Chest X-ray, AP view. Patient: 43 years old, sex M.
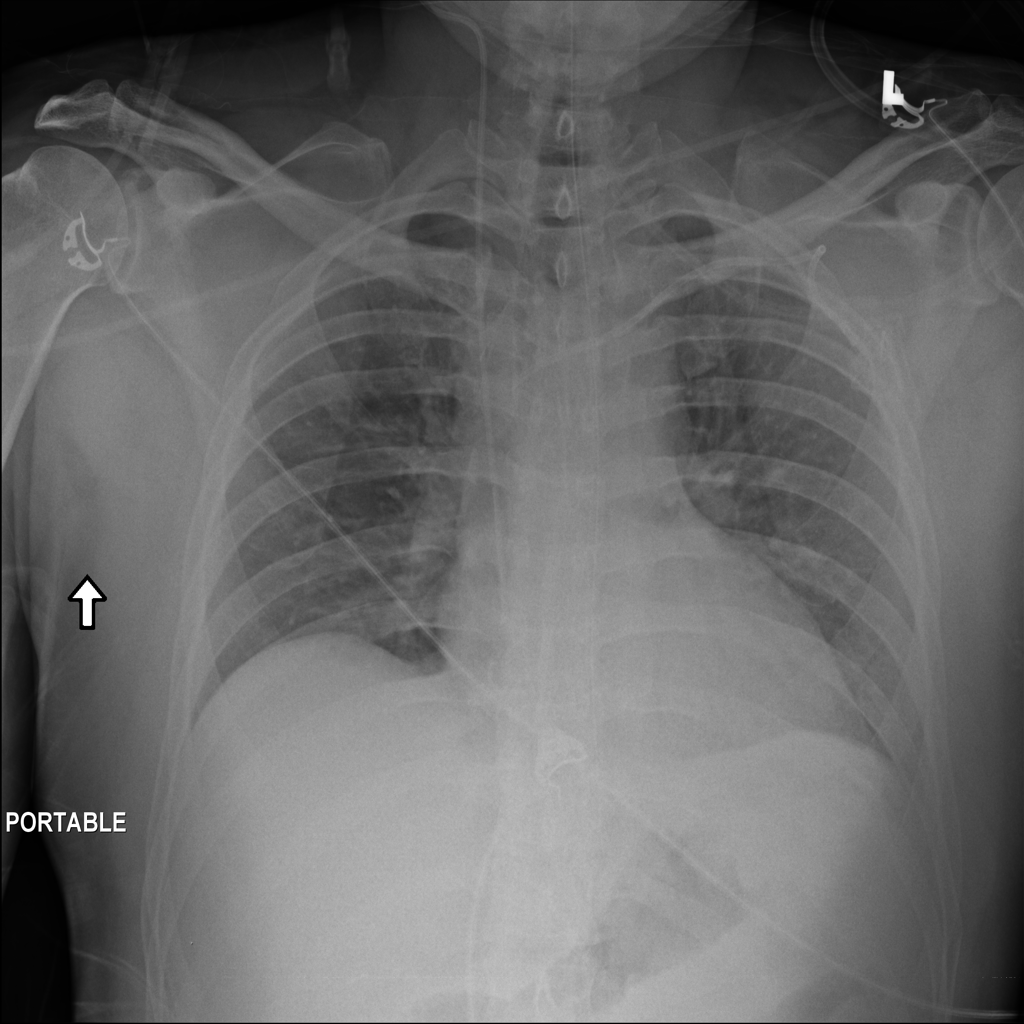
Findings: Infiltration